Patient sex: M
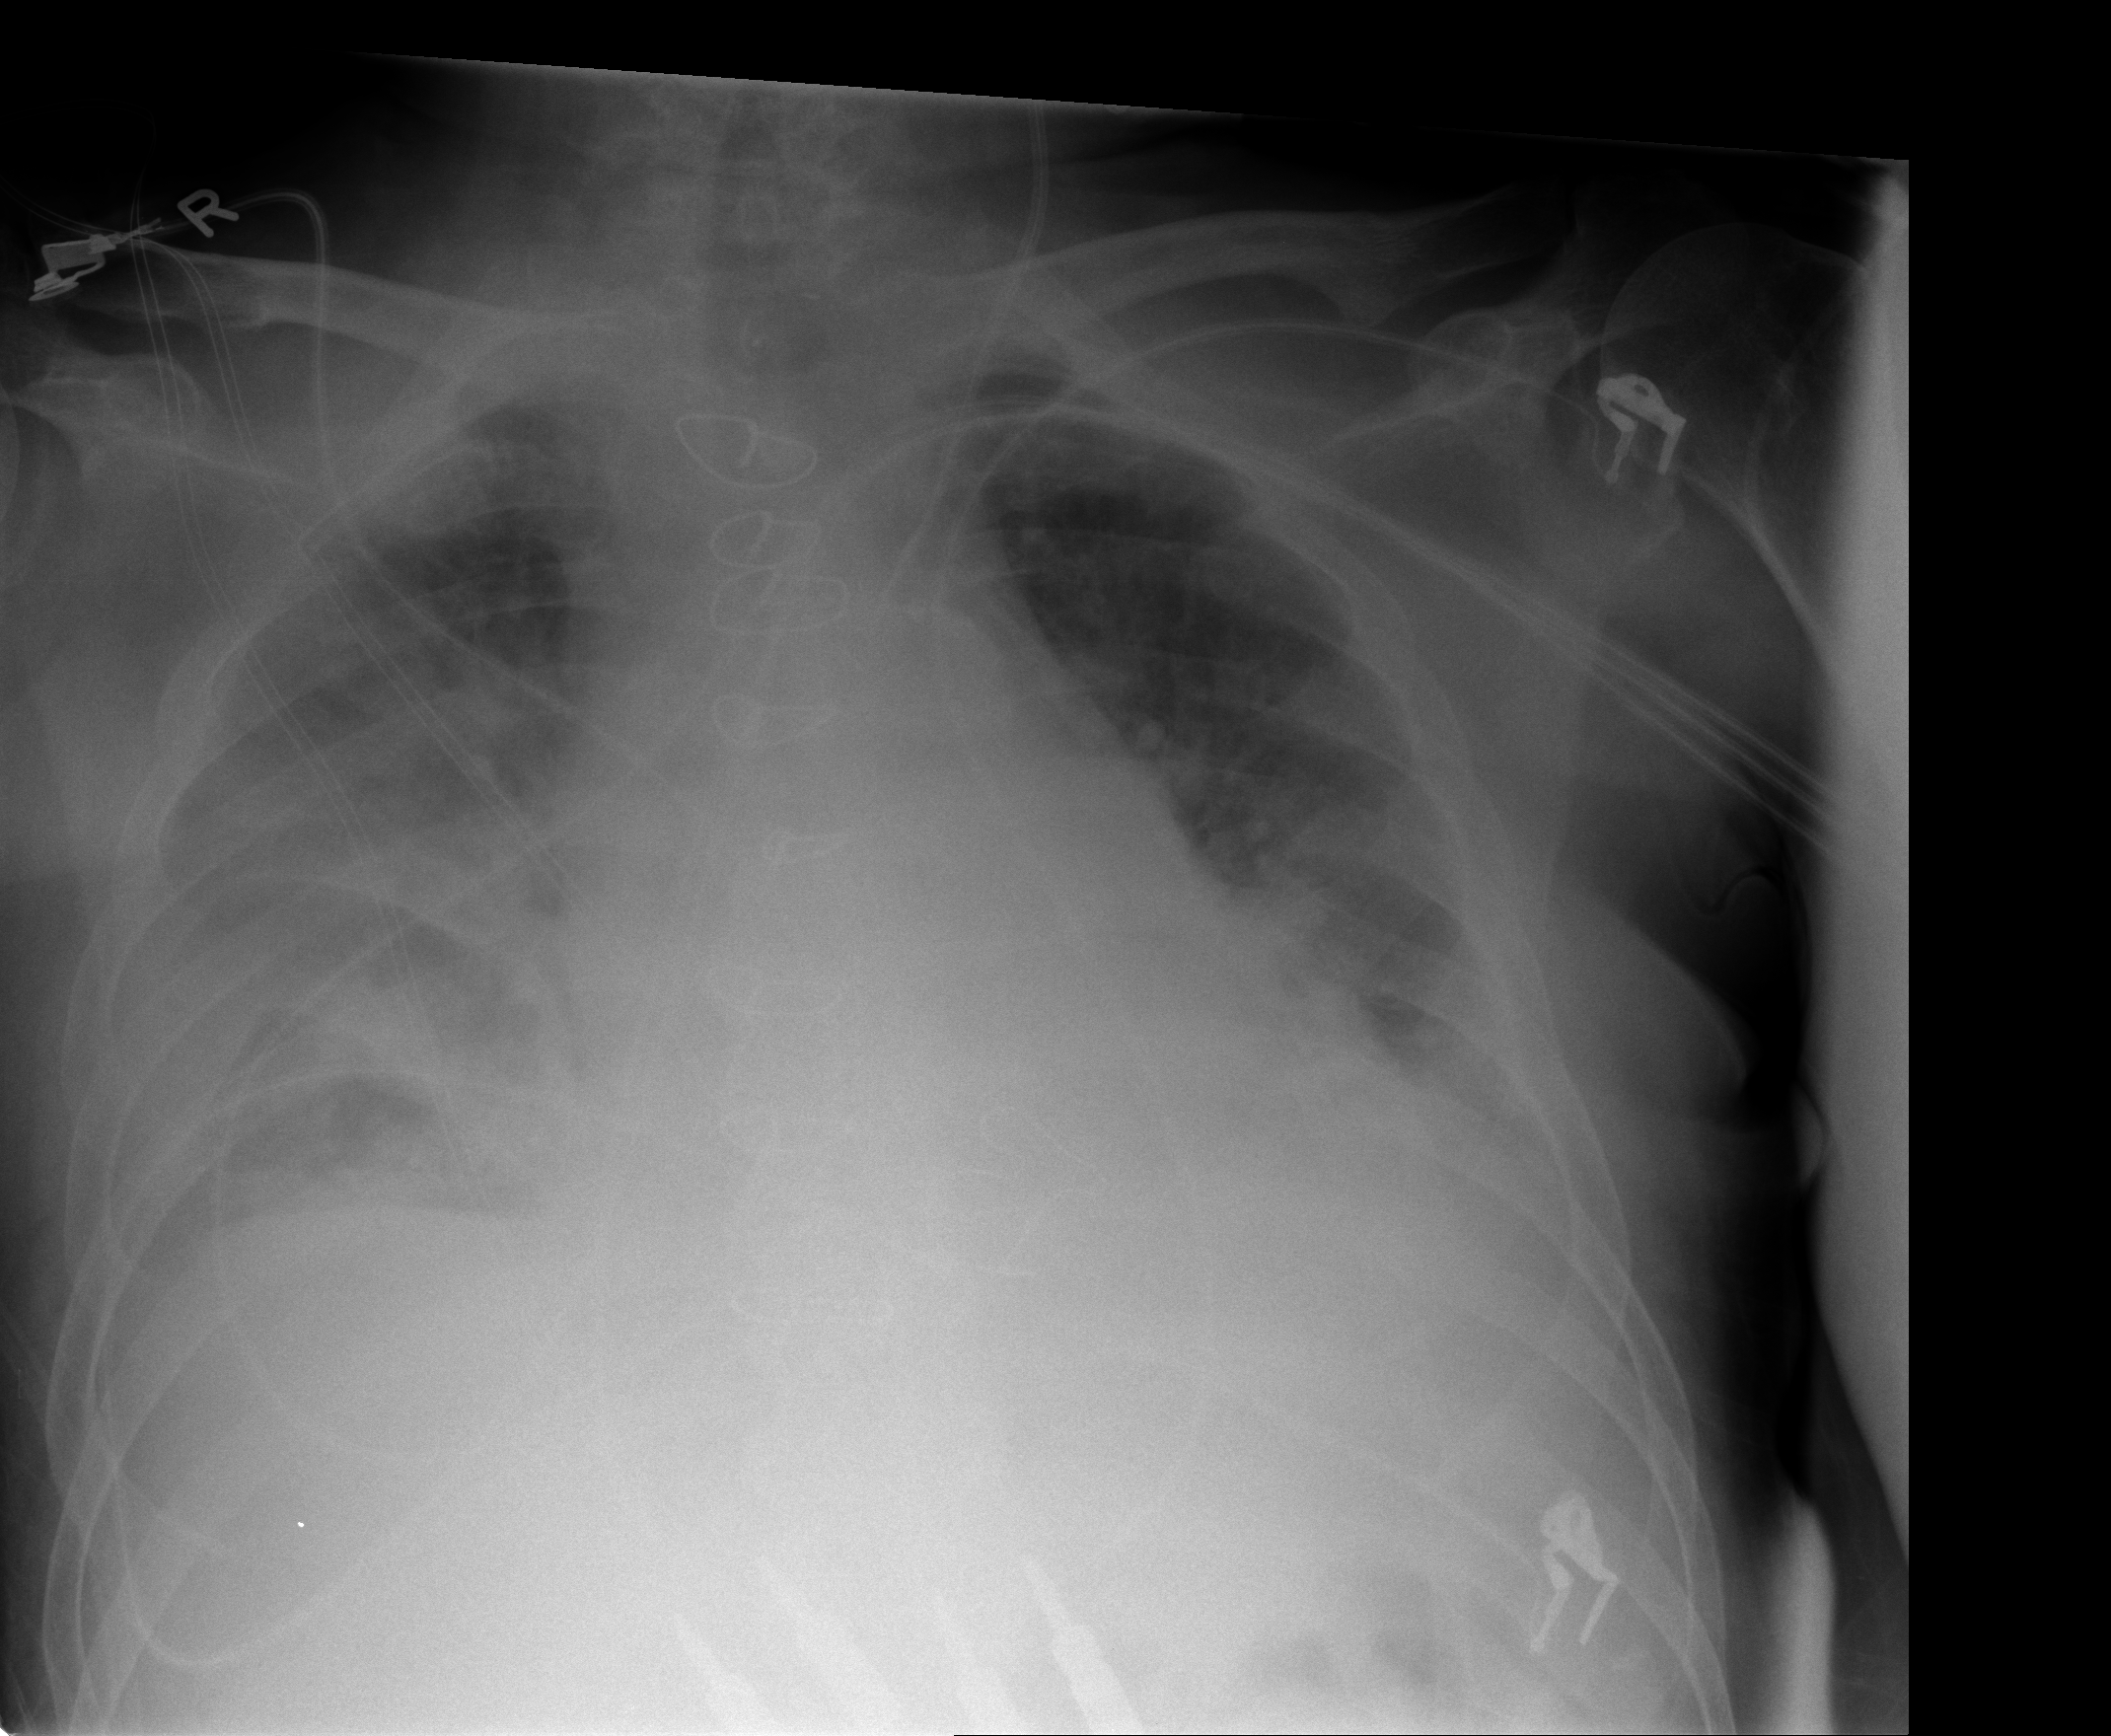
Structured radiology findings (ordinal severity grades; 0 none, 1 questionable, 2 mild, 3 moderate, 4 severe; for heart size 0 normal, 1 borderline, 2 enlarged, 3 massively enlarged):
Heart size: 2
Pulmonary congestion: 3
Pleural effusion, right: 2
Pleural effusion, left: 3
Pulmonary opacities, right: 3
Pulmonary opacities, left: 0
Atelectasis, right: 3
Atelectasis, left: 2